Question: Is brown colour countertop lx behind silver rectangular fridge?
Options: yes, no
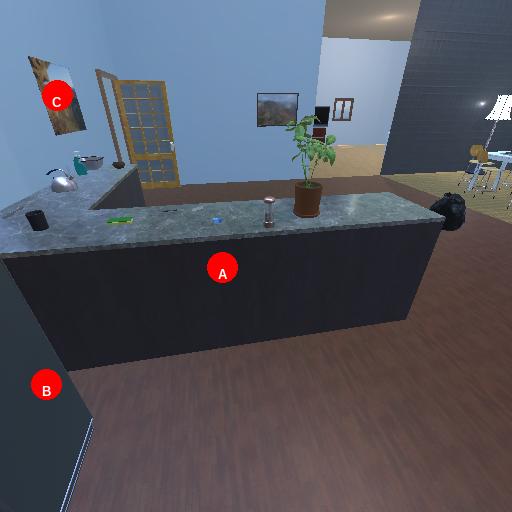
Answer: yes